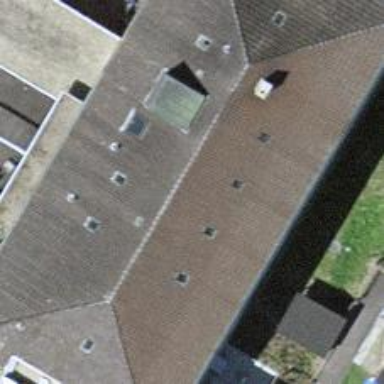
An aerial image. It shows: Nursing home.